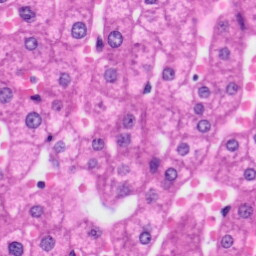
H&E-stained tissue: Liver